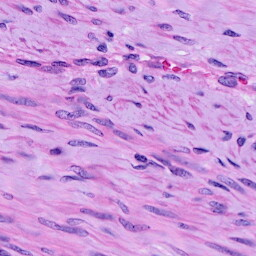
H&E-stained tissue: Cervix